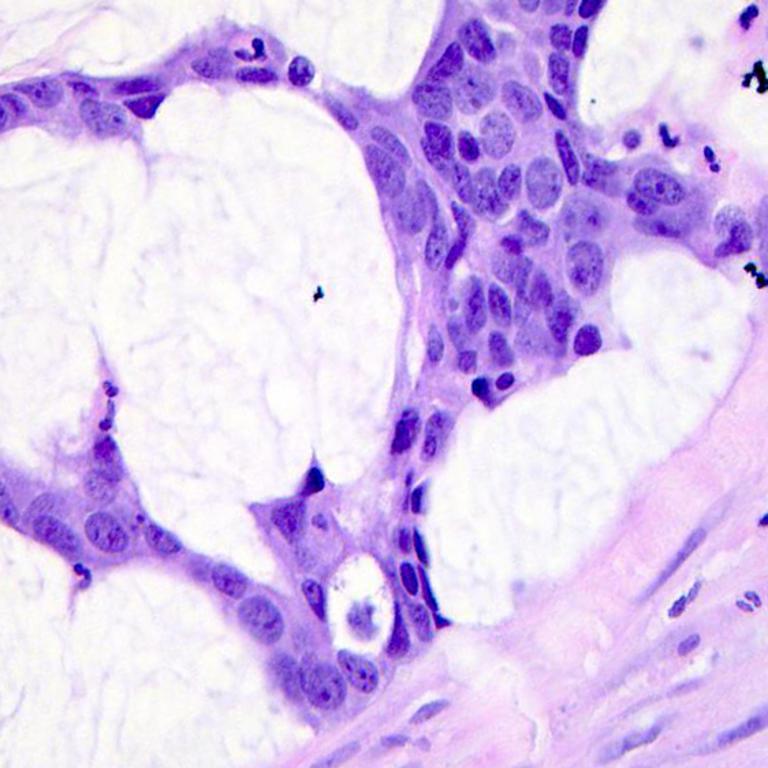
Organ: colon
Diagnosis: adenocarcinomas